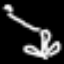
Label: frog